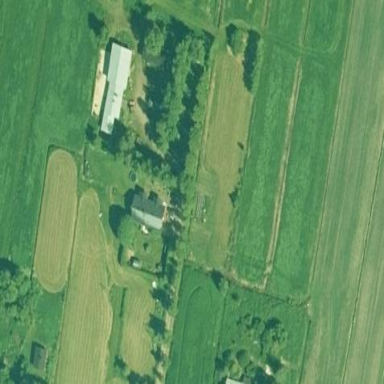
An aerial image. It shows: Farmyard area.